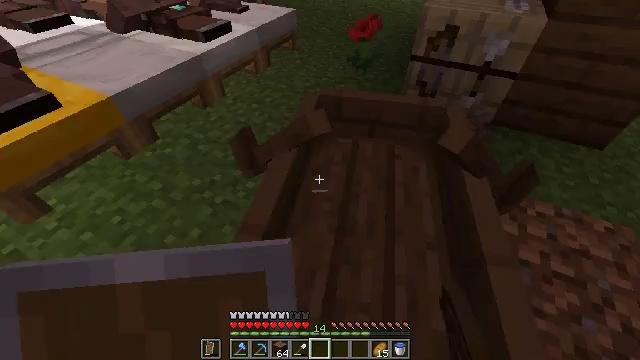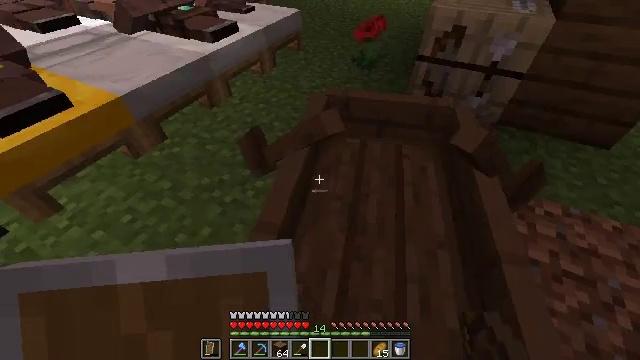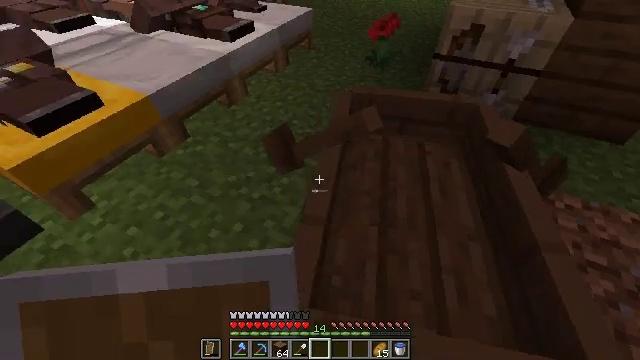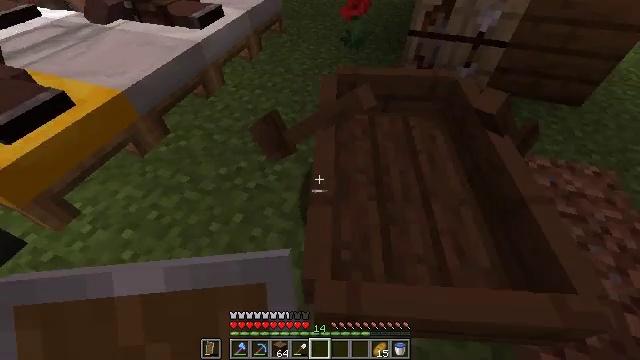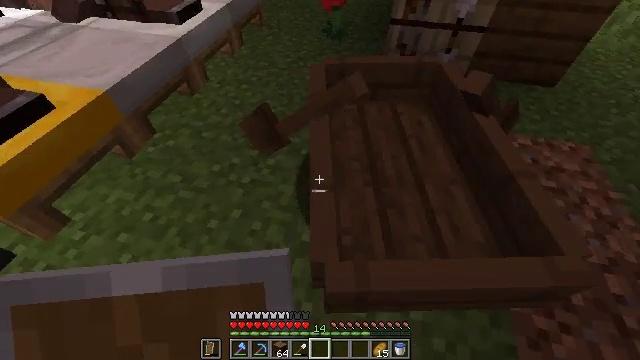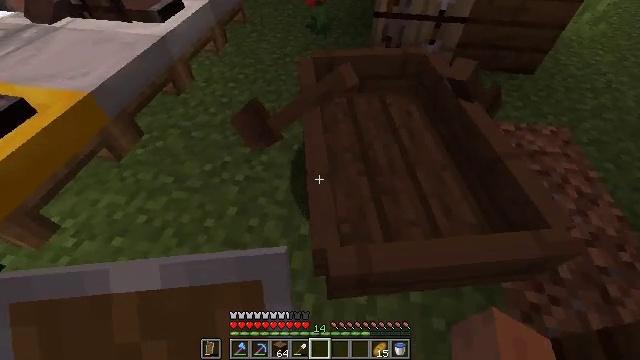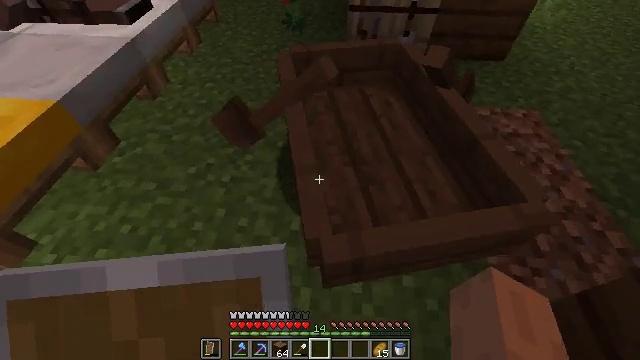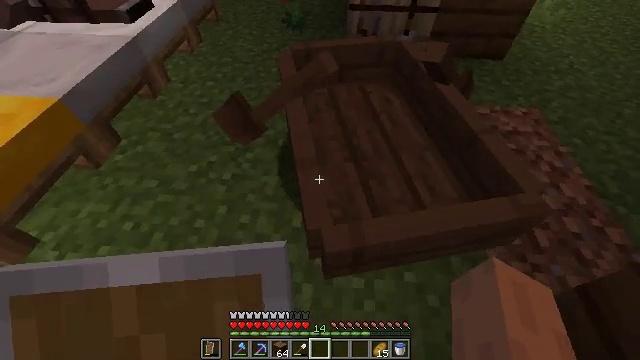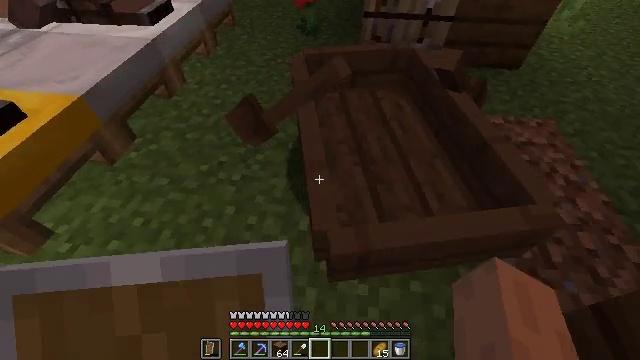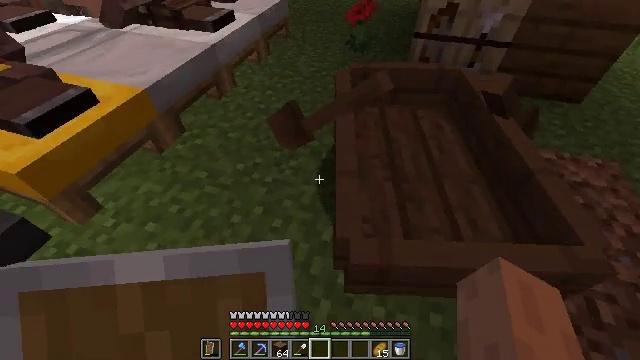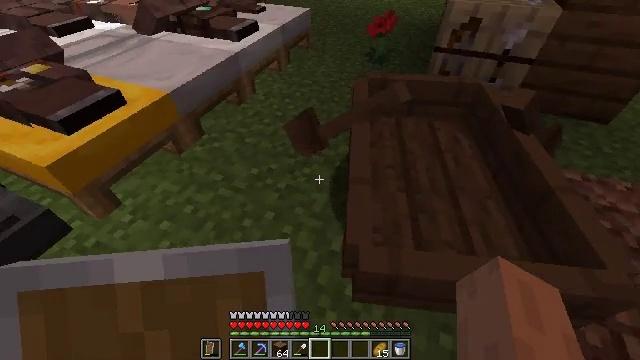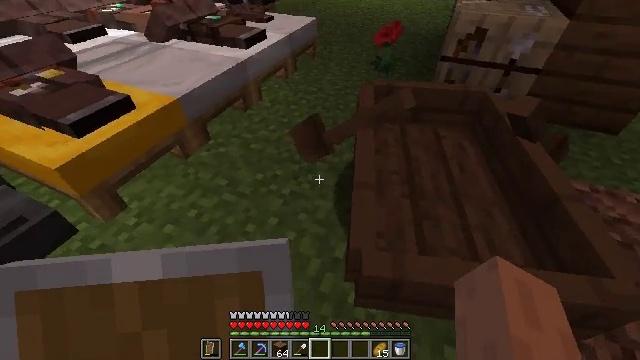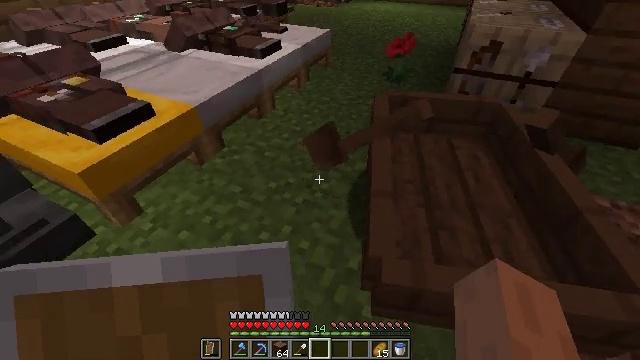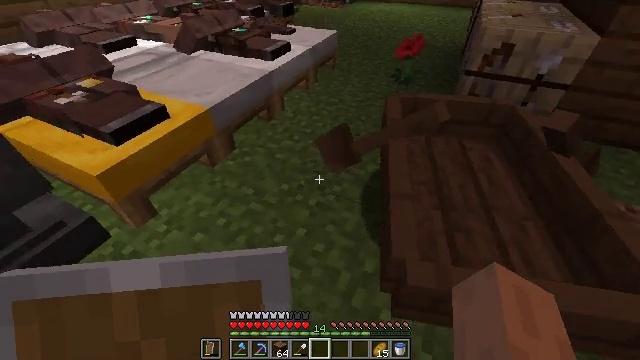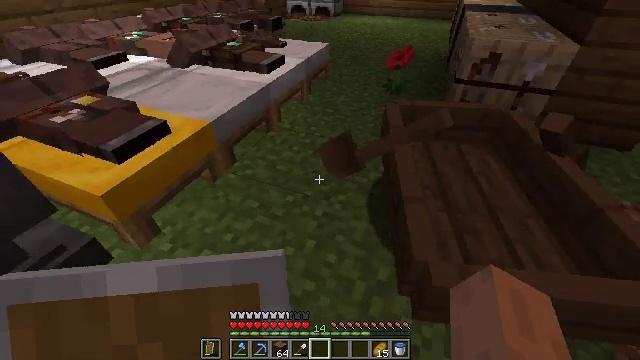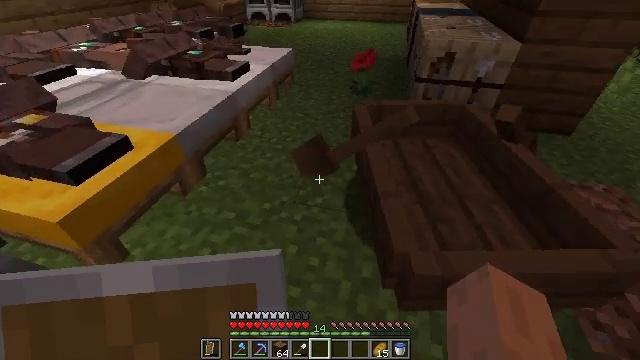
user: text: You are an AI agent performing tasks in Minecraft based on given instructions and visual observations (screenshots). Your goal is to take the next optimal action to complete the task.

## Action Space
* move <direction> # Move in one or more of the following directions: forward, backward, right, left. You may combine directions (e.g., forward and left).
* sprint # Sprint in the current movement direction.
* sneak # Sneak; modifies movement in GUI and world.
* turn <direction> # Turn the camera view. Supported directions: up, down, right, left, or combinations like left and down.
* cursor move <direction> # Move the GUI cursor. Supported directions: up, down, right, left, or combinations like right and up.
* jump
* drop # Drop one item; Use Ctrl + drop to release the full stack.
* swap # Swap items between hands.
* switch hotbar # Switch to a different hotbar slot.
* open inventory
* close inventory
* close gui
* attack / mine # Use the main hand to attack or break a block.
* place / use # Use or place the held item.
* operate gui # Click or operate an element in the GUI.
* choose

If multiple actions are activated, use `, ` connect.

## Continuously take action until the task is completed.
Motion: motion action
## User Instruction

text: Drop a bread.
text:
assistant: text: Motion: move left
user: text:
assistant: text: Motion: move left
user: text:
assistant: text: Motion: turn right and down
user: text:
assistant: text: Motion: turn right and down
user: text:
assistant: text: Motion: turn right
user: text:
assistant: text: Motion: turn right
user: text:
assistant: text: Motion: no_op
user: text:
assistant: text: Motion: turn left and up
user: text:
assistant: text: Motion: turn left and up
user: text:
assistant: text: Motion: turn left and up
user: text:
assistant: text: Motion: turn left and up
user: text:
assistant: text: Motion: move left, turn left and up
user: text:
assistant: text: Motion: move left
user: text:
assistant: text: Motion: turn right and up
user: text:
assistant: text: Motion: turn right
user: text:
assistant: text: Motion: turn right
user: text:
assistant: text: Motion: turn right
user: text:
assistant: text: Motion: turn right and up
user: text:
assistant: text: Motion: turn right and up
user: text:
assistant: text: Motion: turn right
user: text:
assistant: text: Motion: turn right
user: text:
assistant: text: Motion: no_op
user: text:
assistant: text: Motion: no_op
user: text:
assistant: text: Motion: no_op
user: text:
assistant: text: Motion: no_op
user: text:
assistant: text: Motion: no_op
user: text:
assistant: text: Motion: no_op
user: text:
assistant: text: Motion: no_op
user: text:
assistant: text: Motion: no_op
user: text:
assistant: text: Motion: turn right